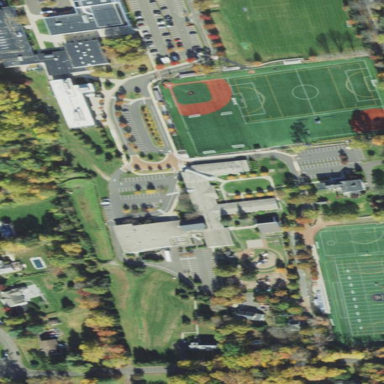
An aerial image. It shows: School.